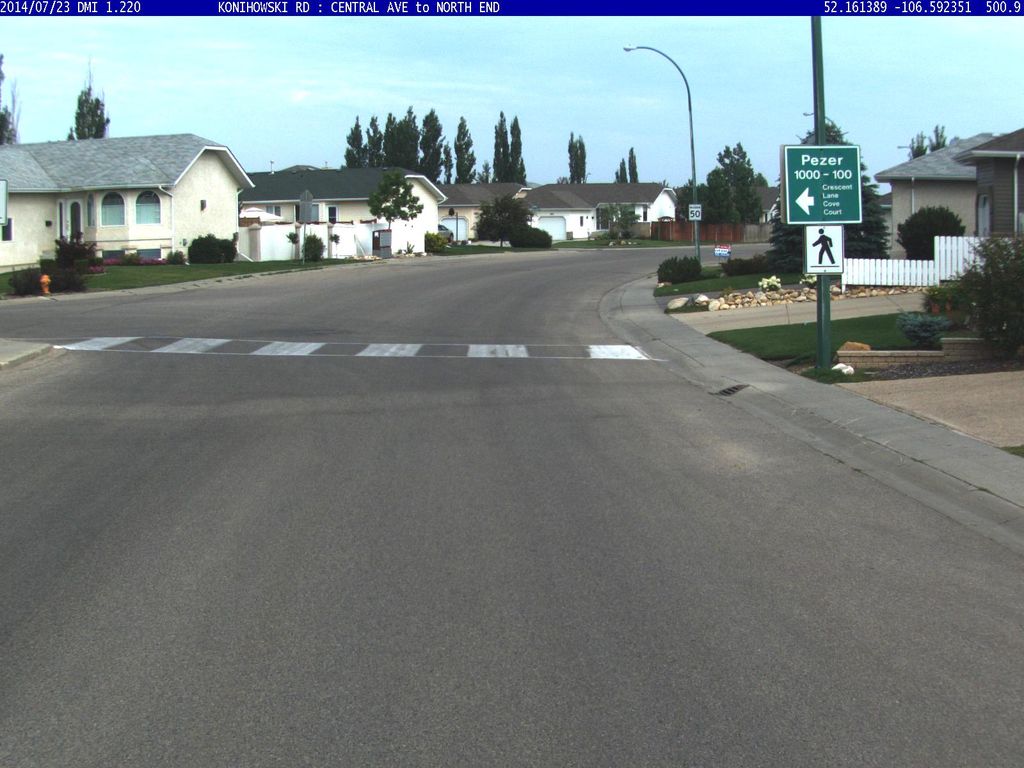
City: saskatoon